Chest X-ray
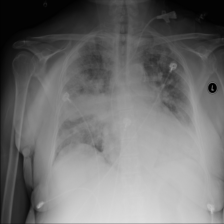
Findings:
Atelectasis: negative
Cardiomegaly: negative
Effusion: negative
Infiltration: positive
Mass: negative
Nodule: negative
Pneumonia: positive
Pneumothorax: negative
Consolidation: positive
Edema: negative
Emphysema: negative
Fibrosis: negative
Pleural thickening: negative
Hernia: negative